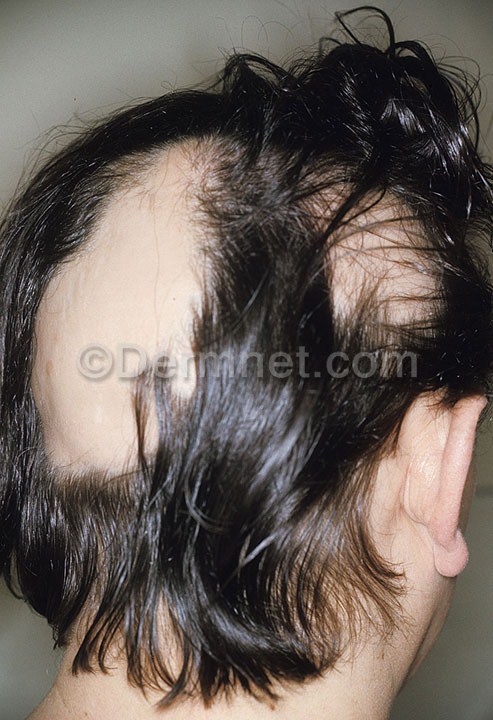
Disease: Nail Fungus and other Nail Disease